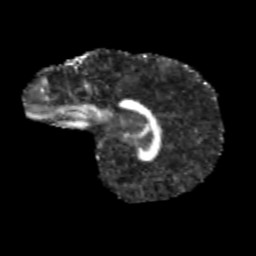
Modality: FA
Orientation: sagittal
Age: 10
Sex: male
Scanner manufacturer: siemens
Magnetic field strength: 3 T
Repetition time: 3.8 s
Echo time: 0.07 s